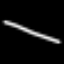
Label: line